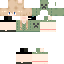
A female human skin with pale skin, wearing blonde bald dressed in a blue hoodie and black pants, featuring a closed mouth.